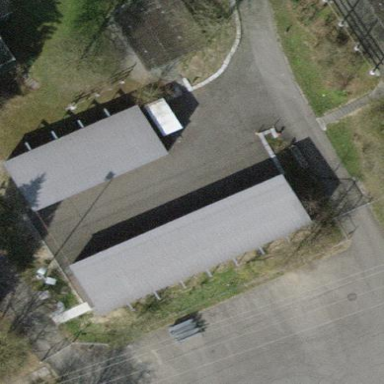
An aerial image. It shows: View of roof of building.